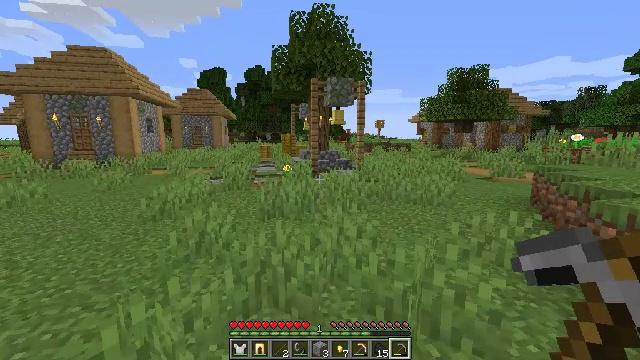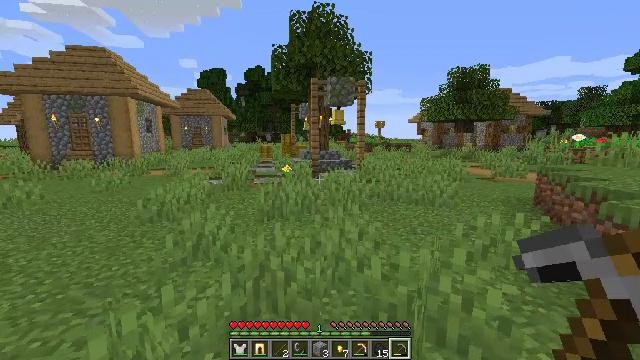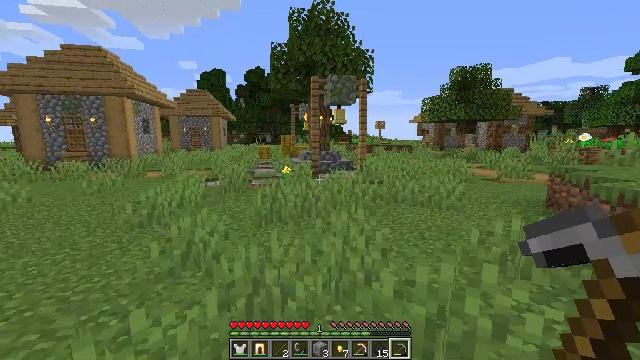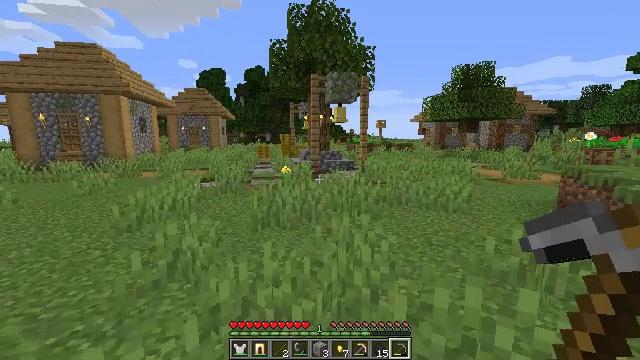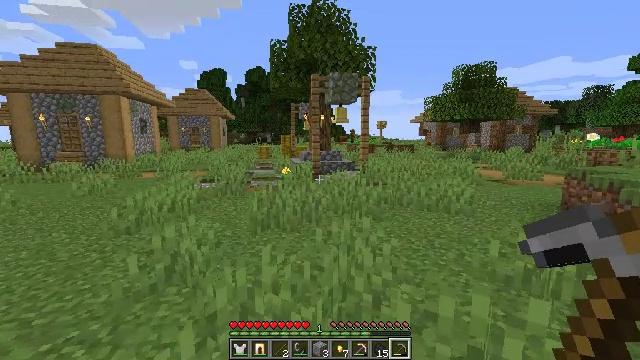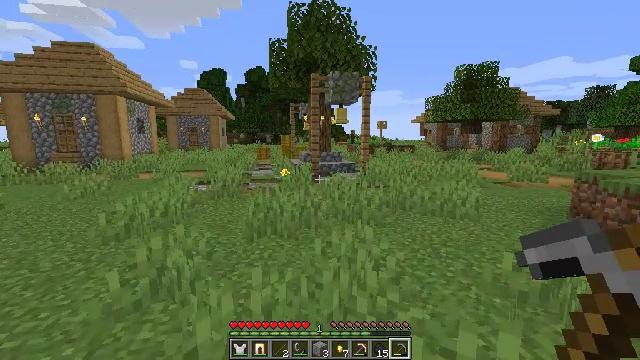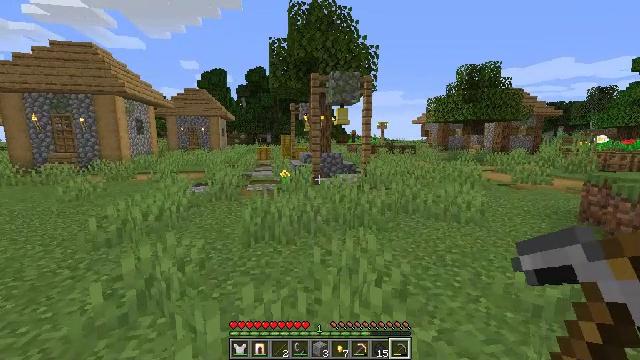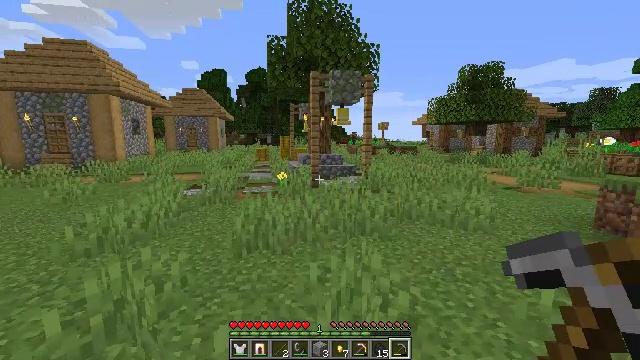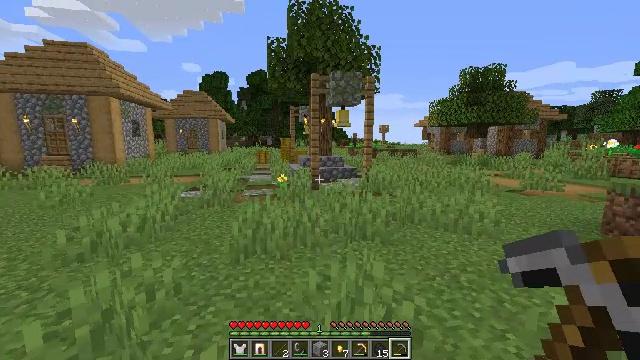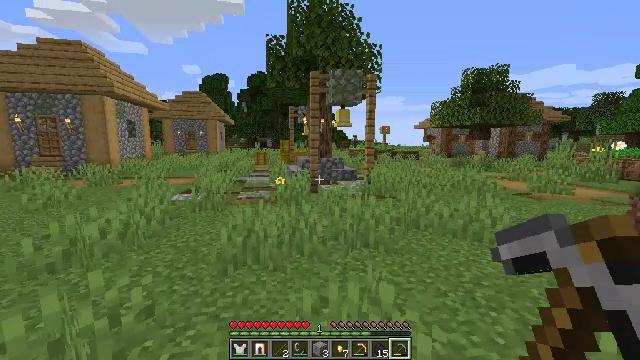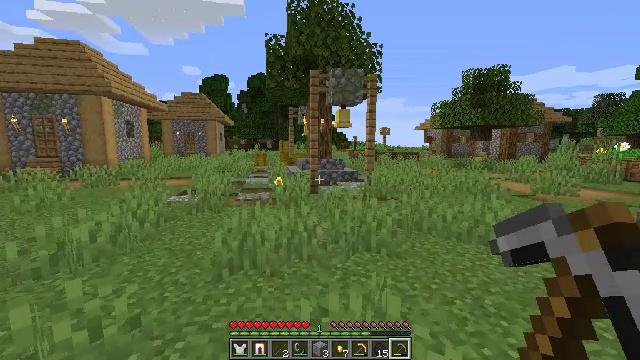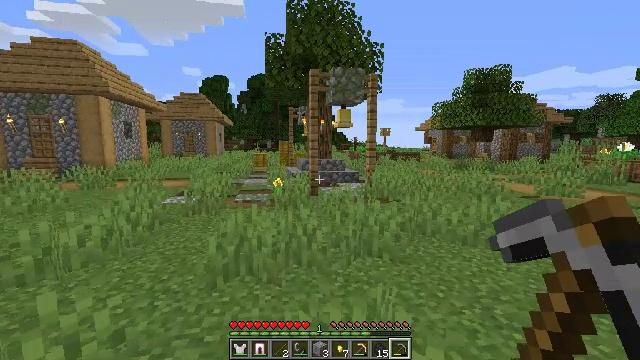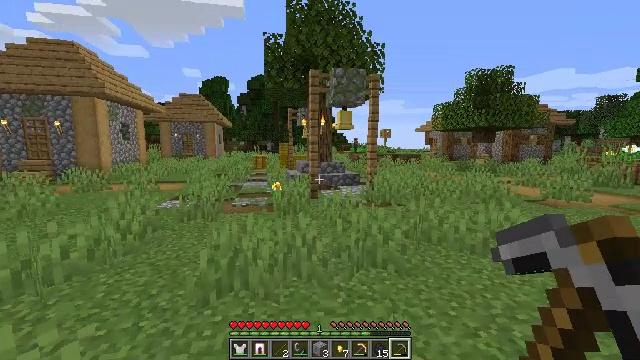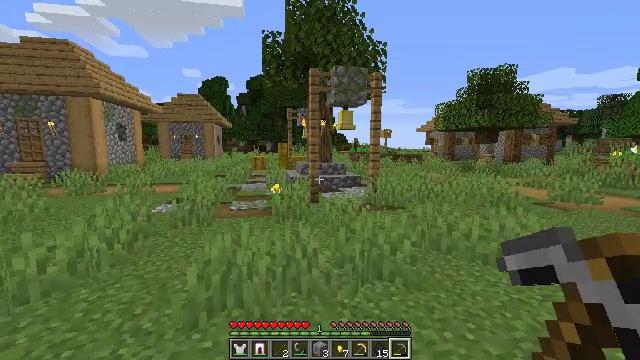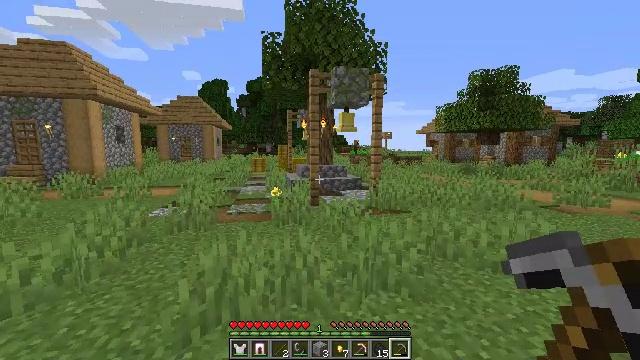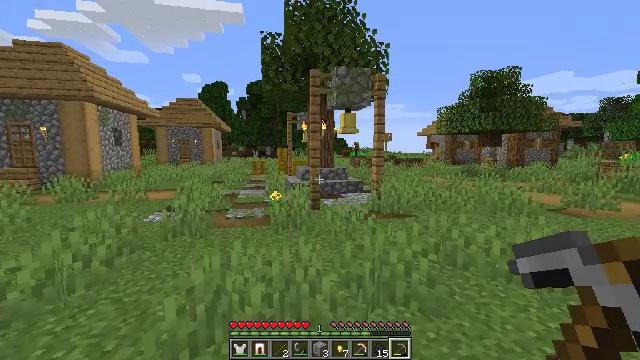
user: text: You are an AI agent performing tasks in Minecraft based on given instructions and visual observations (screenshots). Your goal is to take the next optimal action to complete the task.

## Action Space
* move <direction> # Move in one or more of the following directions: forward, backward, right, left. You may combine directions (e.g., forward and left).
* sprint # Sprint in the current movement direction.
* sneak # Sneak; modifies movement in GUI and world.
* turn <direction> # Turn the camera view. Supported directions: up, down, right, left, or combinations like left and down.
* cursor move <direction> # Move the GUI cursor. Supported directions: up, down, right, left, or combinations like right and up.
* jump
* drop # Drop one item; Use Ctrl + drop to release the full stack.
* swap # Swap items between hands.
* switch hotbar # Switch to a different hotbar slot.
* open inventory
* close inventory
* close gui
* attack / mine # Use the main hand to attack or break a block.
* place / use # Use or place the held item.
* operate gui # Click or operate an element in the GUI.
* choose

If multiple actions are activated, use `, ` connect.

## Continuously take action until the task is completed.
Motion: motion action
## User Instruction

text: Attack the bell to remove it.
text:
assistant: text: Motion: move forward
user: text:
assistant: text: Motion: move forward
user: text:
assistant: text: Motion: move forward
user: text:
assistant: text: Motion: move forward
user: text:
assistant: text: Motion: move forward
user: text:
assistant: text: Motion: move forward
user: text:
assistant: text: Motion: move forward
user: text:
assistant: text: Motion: move forward
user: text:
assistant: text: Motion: move forward
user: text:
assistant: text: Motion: move forward
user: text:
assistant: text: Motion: move forward
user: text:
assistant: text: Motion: move forward
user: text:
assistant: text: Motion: move forward
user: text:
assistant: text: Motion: move forward
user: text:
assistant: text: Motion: move forward
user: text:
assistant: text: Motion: move forward, turn up
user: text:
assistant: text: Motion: move forward, turn right and up
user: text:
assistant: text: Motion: move forward, turn right and up
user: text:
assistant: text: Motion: move forward, turn right and up
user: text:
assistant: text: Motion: move forward, turn right and up
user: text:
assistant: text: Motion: move forward, turn right and up
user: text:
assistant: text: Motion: move forward, turn right and up
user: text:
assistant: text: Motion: move forward
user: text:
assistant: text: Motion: move forward
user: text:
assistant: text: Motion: move forward
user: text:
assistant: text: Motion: move forward
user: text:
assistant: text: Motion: move forward
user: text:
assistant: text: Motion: move forward
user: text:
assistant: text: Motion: move forward, turn left and up
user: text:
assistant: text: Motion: move forward, turn left